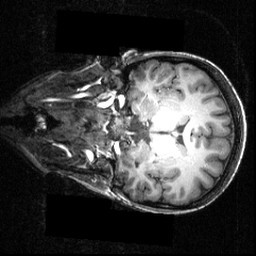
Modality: T1w
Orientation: coronal
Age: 23
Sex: female
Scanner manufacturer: siemens
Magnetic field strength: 3.951 T
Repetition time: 1.5 s
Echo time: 0.00335 s